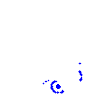
Particle: pion